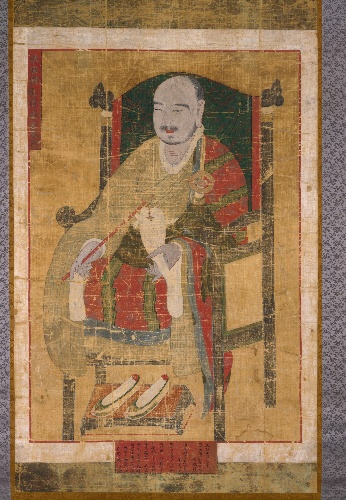
Artist: Unidentified artist
Date: late 17th–18th century
Object type: Hanging scroll
Classification: Paintings
Medium: Hanging scroll; ink and color on silk
Culture: Korea
Period: Joseon dynasty (1392–1910)
Dimensions: Image: 59 7/8 x 30 5/8 in. (152.1 x 77.8 cm)
Overall with mounting: 88 1/2 x 37 1/8 in. (224.8 x 94.3 cm)
Overall with knobs: 88 1/2 x 40 1/8 in. (224.8 x 101.9 cm)
Department: Asian Art
Credit line: Seymour Fund, 1959
Accession year: 1959
Repository: Metropolitan Museum of Art, New York, NY
Tags: Shoes|Men|Chairs|Portraits